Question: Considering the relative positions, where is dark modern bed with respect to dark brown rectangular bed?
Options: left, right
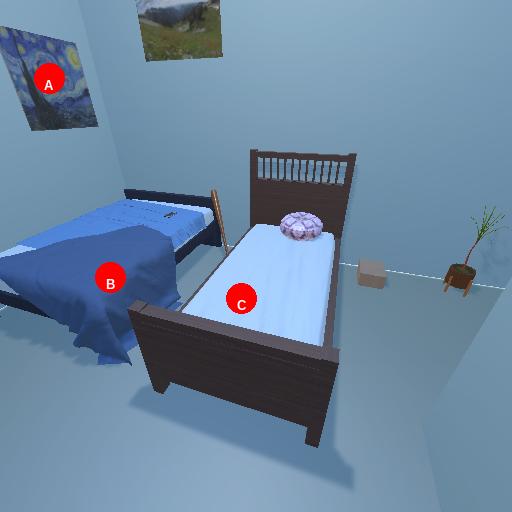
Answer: left